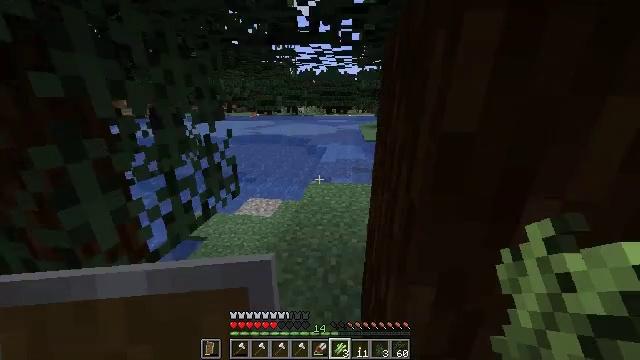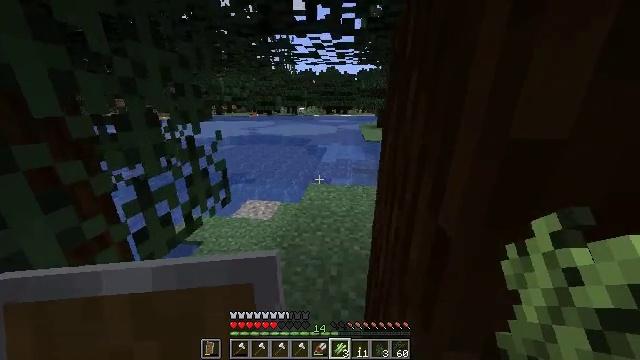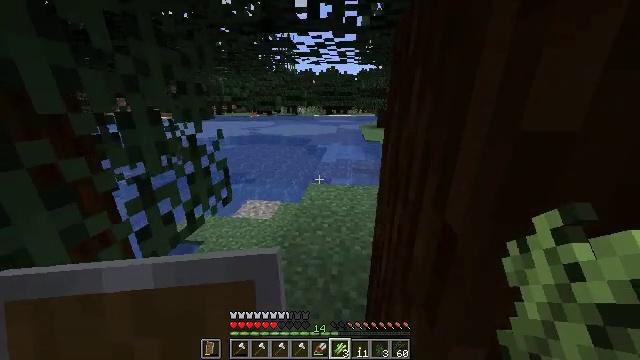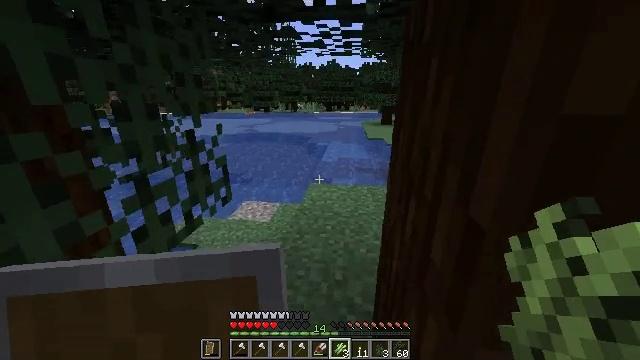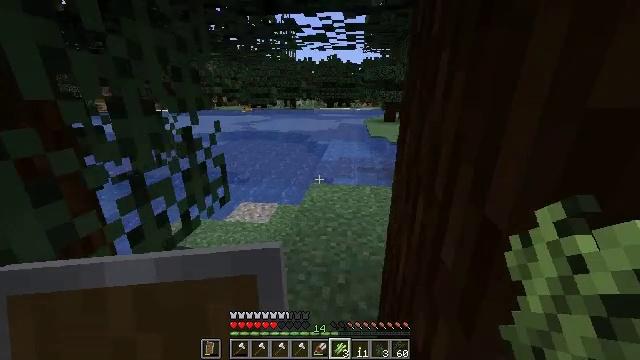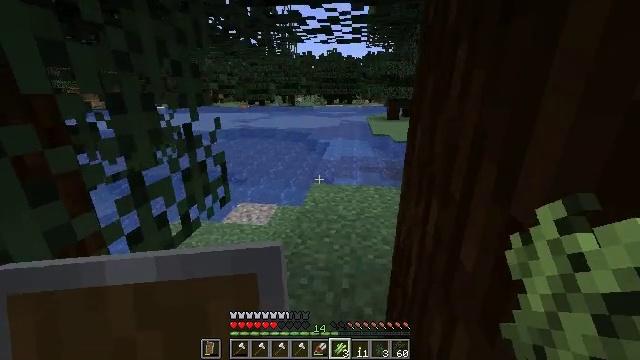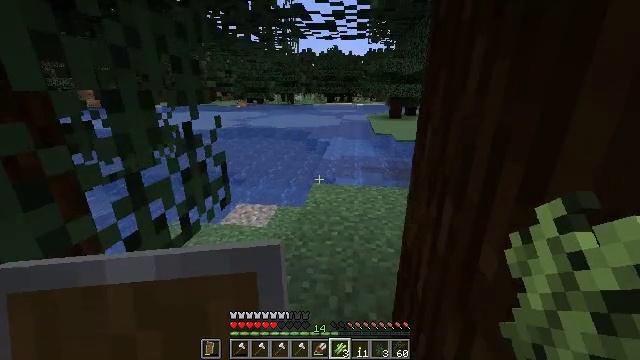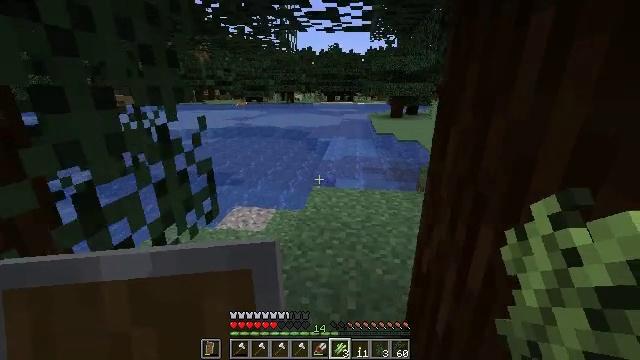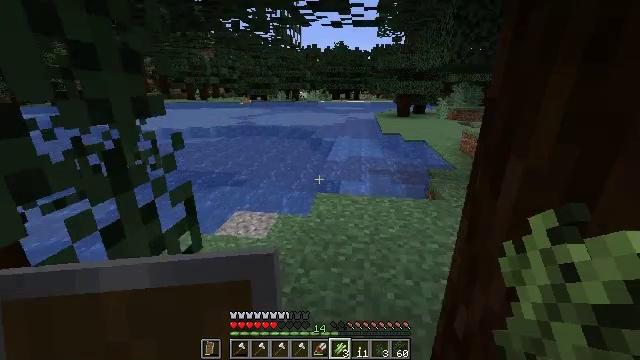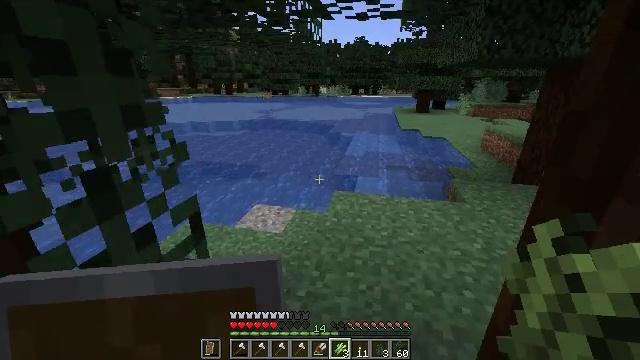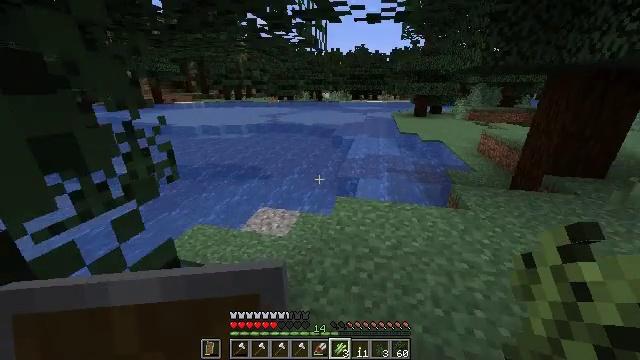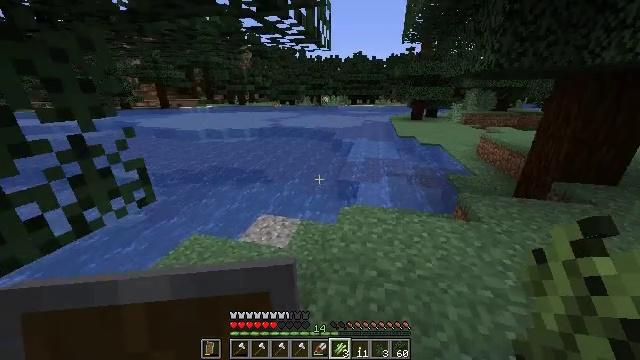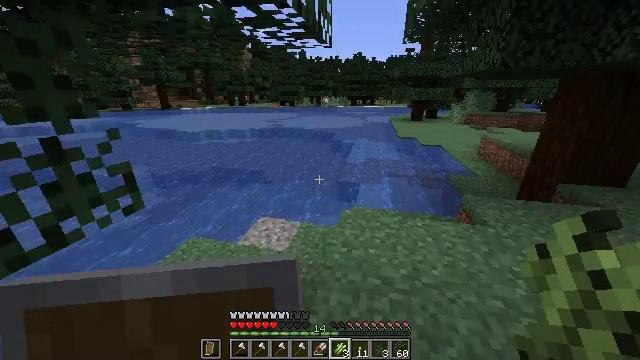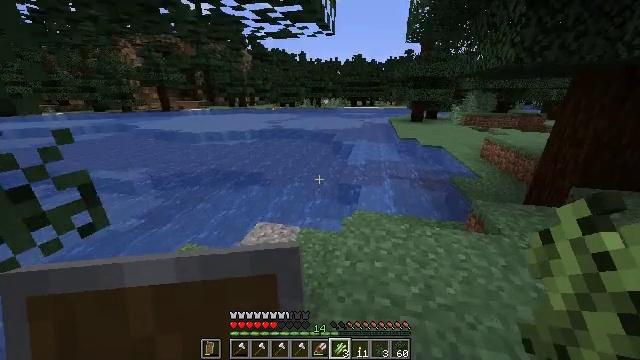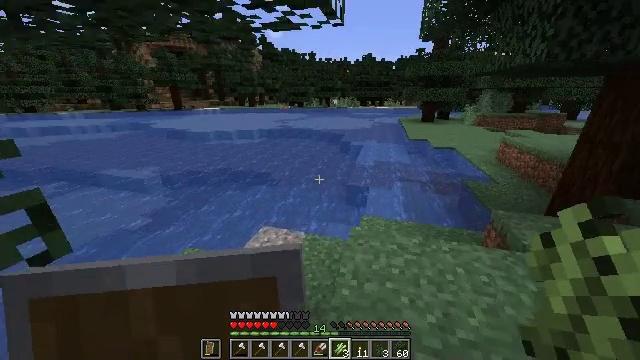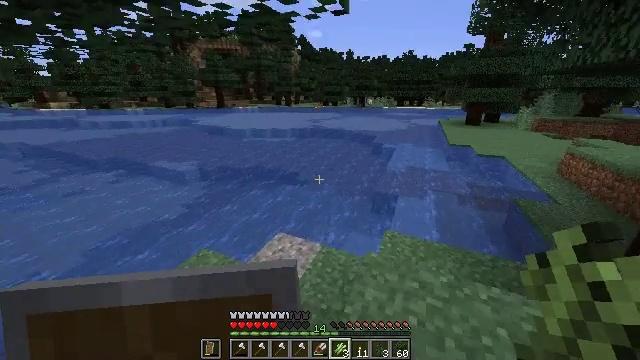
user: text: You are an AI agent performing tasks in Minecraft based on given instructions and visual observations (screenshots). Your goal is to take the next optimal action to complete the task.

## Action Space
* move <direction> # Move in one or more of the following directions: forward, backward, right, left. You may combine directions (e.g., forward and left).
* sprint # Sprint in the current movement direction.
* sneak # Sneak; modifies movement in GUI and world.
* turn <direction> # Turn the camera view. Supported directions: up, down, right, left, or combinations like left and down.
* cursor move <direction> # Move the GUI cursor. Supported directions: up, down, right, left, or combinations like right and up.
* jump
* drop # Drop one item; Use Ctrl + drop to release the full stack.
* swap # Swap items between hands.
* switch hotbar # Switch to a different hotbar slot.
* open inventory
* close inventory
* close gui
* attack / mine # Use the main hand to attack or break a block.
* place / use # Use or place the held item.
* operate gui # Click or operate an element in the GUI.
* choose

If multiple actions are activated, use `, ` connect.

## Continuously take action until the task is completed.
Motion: motion action
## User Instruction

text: Hunt fish.
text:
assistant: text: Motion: move forward, sprint
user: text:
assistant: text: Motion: move forward, sprint
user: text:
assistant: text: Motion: move forward, sprint
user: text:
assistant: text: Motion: move forward, sprint
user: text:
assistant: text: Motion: move forward, sprint
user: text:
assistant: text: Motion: move forward, sprint
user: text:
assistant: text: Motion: move forward, sprint
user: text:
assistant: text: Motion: move forward, sprint, turn left
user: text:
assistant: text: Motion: move forward, sprint, turn left and down
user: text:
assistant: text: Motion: move forward, sprint
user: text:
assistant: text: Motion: move forward, sprint
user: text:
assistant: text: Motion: move forward, sprint
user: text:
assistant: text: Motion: move forward, sprint
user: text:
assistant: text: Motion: move forward and move right, sprint, turn left
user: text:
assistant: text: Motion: move forward and move right, sprint, turn left
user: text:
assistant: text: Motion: move forward and move right, sprint, turn left
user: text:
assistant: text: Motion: move forward, sprint, turn left
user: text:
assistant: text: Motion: move forward, sprint, turn left
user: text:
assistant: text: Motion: move forward, sprint
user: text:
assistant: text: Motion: move forward, sprint
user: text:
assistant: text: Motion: move forward, sprint
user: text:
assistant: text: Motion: move forward, sprint
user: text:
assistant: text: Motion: move forward, sprint, turn right
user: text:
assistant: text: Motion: move forward, sprint, turn right
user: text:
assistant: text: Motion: move forward, sprint, turn right
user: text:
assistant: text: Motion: move forward, sprint, turn right
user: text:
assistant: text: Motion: move forward, sprint, turn right
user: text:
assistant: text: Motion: move forward, sprint
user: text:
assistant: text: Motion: move forward, sprint, jump
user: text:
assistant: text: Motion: move forward, sprint, jump